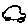
Label: car